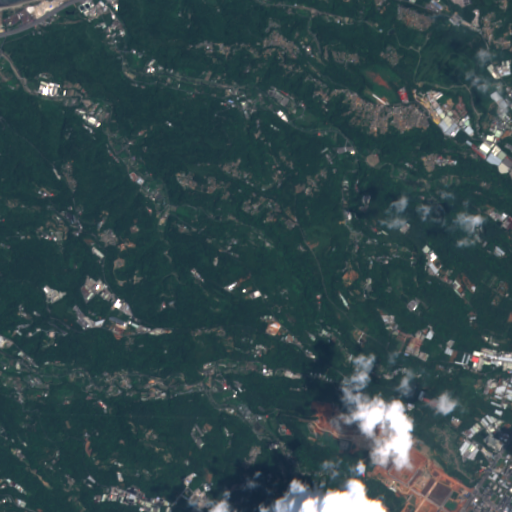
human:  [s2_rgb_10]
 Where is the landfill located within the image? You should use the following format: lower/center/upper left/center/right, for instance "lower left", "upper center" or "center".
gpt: The landfill is located in the upper right of the image.
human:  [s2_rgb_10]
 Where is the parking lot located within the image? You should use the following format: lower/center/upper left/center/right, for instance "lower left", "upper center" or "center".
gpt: The parking lot is located in the upper right of the image.
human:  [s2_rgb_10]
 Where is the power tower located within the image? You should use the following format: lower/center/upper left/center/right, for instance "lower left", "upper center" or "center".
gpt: The power tower is located in the lower of the image.
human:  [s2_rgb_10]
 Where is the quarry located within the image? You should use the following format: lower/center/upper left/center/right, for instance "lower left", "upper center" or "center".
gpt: There is no quarry in the image.